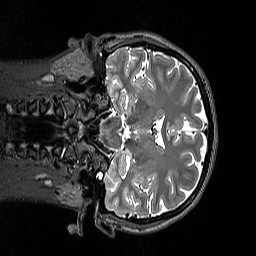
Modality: T2w
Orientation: coronal
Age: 23
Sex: female
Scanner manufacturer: siemens
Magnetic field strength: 3 T
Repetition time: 3.2 s
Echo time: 0.412 s